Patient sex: F
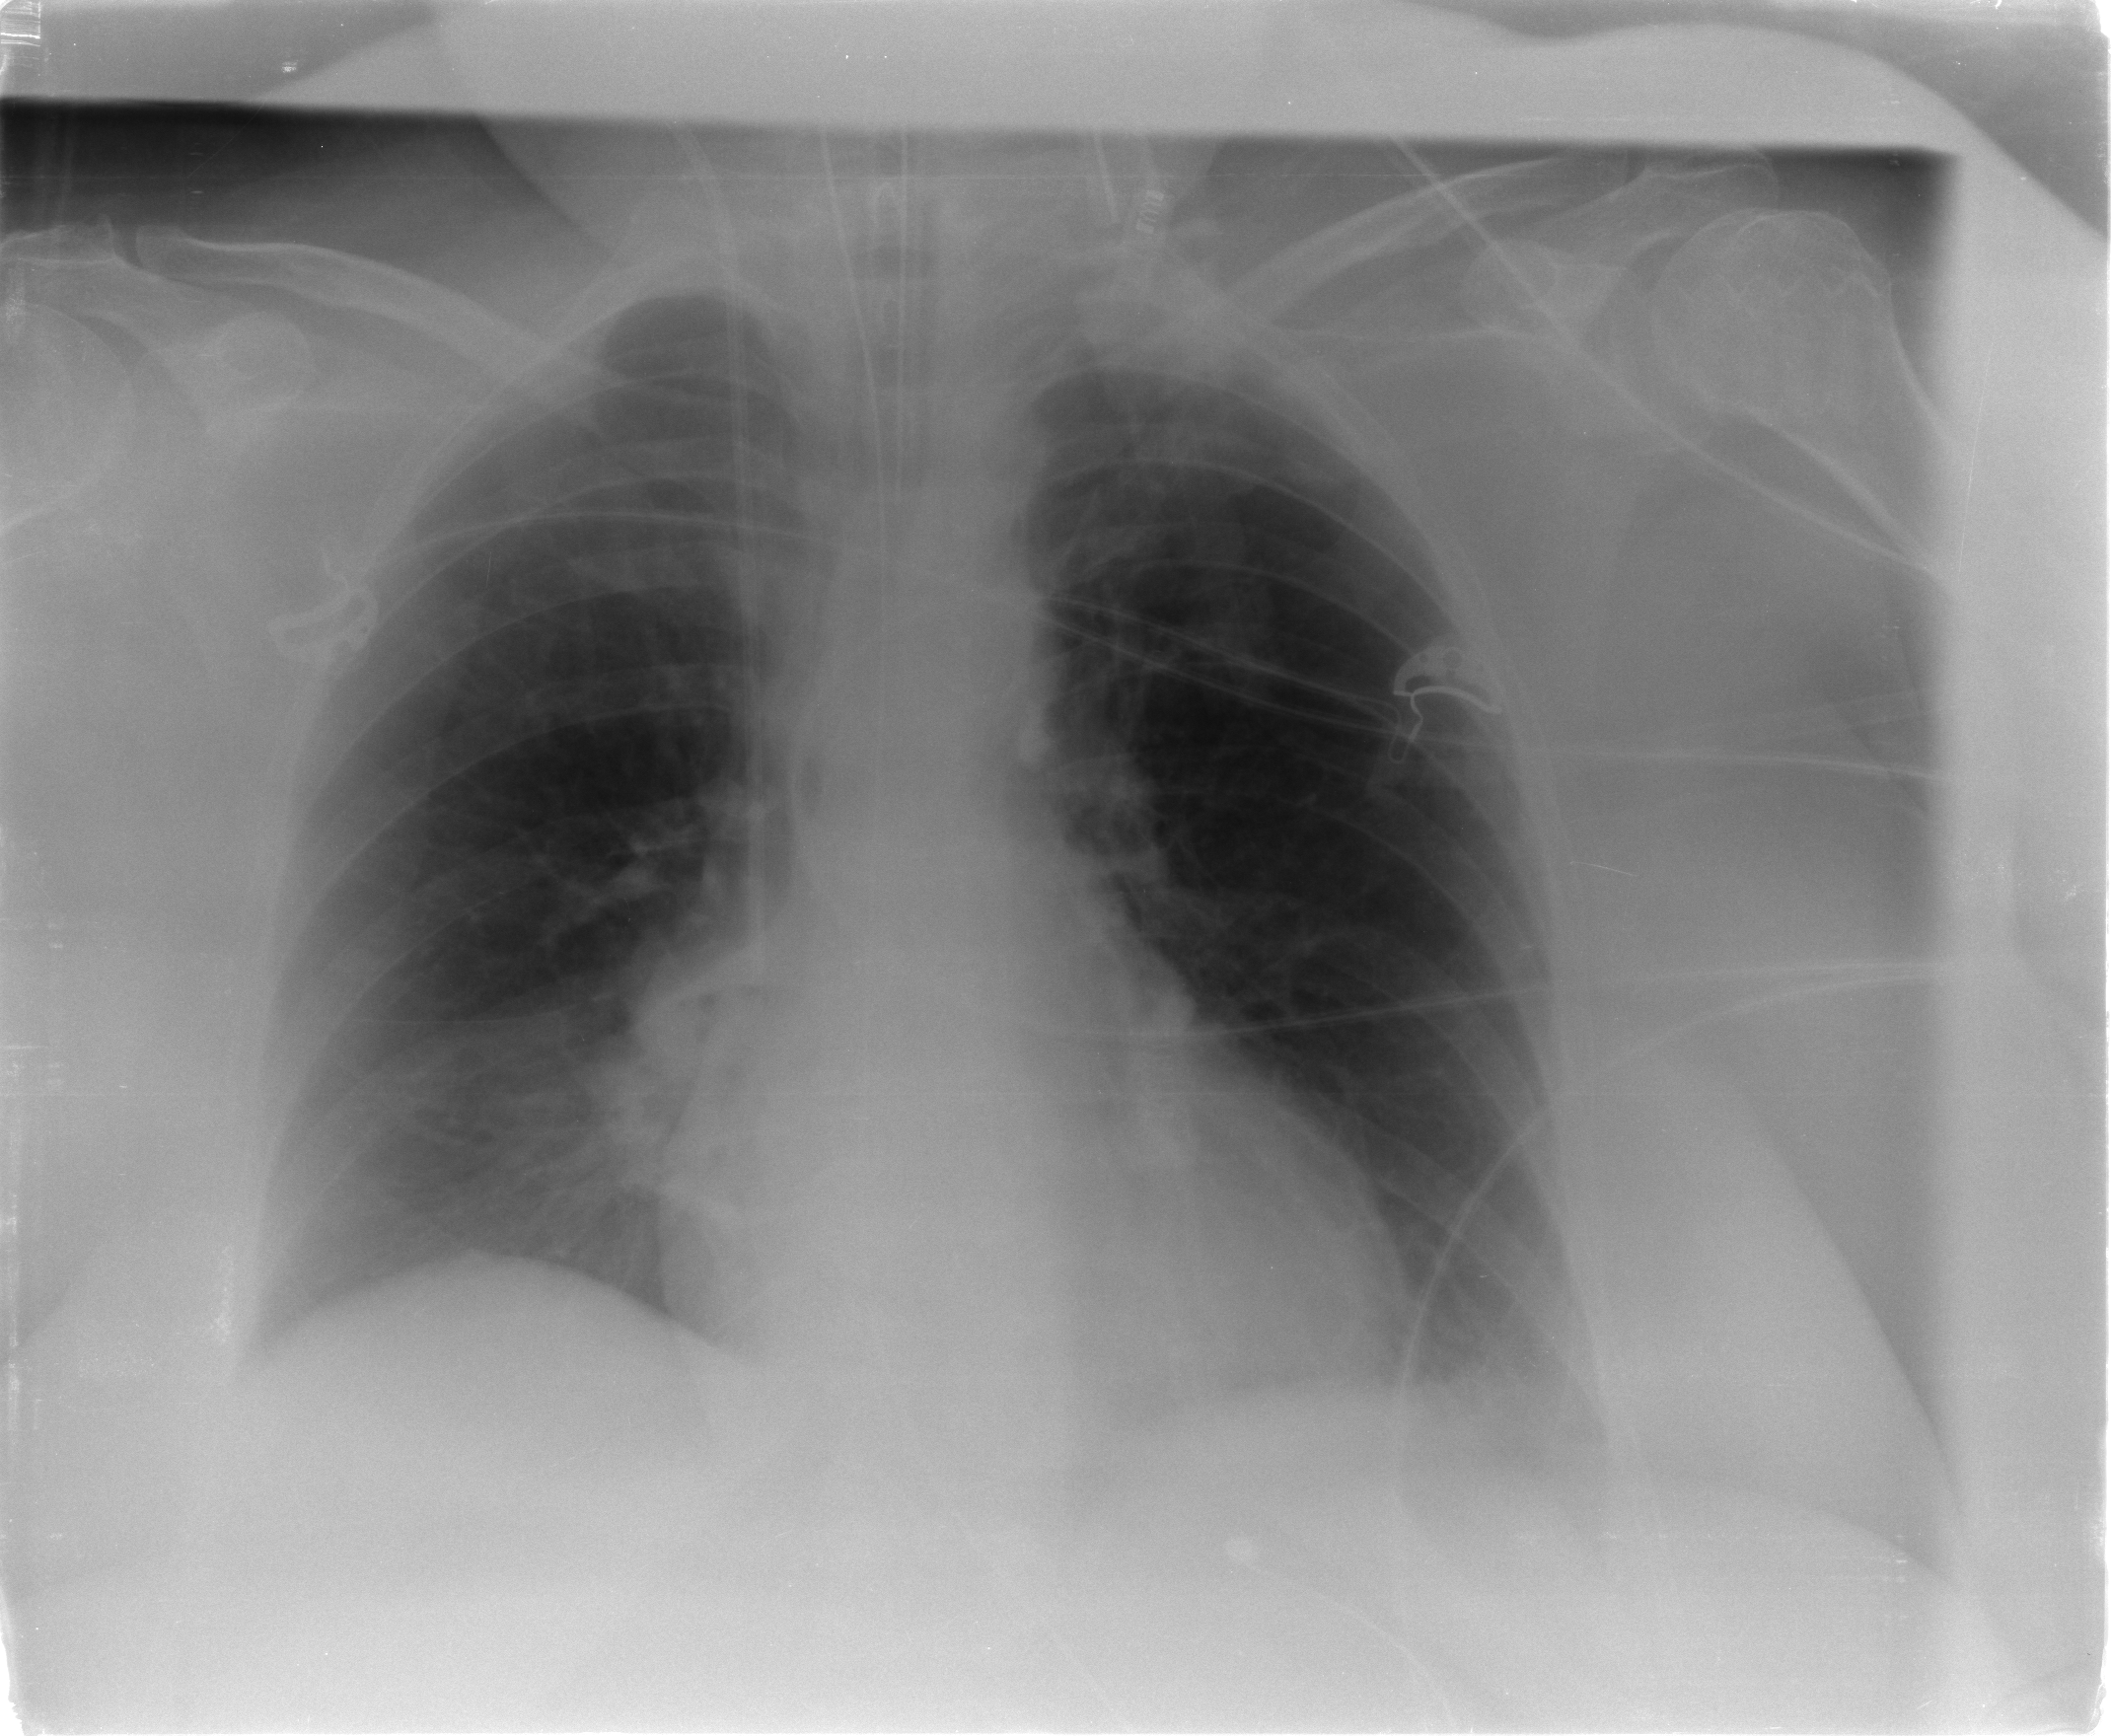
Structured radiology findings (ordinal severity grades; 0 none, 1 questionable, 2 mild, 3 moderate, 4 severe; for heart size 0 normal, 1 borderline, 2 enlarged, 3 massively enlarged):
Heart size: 0
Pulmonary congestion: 0
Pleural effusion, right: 0
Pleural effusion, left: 2
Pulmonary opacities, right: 0
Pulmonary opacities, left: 0
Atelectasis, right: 0
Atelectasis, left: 0